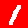
Digit: 1